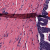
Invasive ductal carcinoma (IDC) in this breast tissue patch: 0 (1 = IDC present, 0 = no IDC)